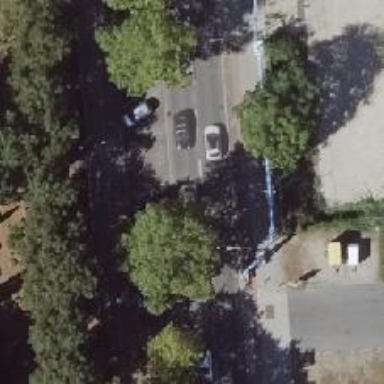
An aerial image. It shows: Secondary road with asphalt surface. There are sidewalks on both sides and cycle track. Parking is available on the right side of the street.